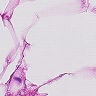
Metastatic tissue present: no